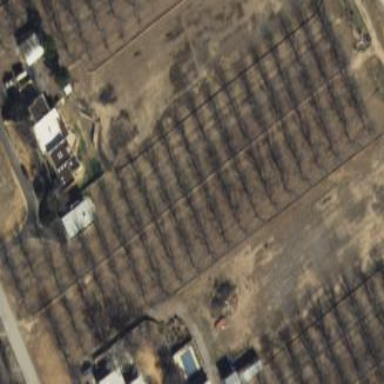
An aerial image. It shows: Orchard.